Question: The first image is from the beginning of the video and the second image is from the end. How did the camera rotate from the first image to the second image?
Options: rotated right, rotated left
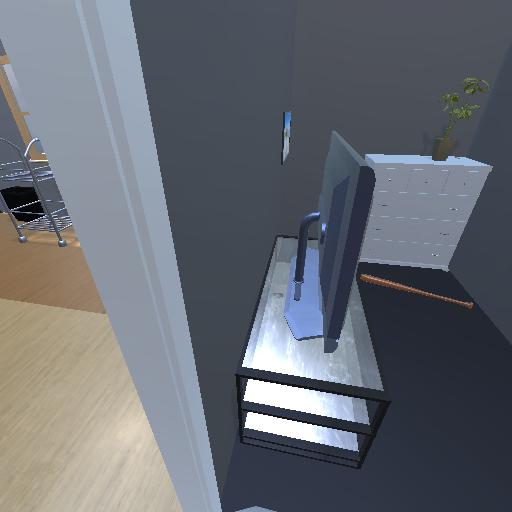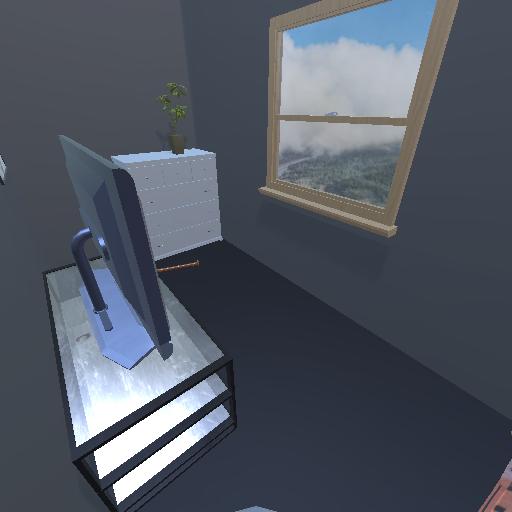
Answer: rotated right